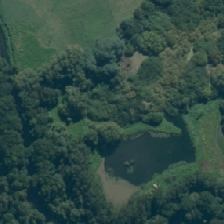
Land cover: manuka_kanuka